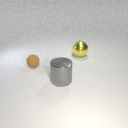
small brown rubber sphere to the left of large yellow metal sphere